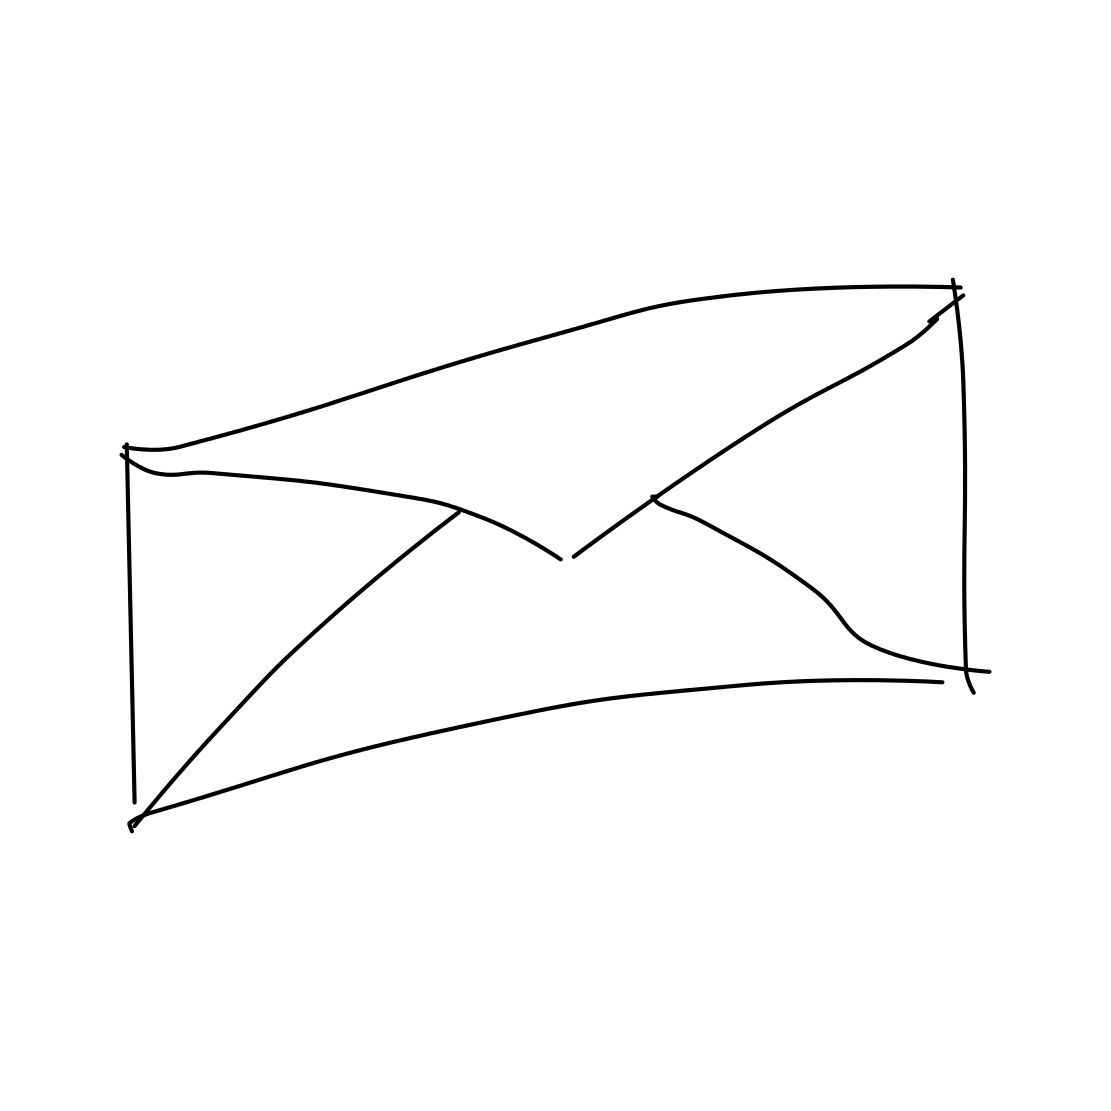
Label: envelope